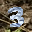
Label: 3